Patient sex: M
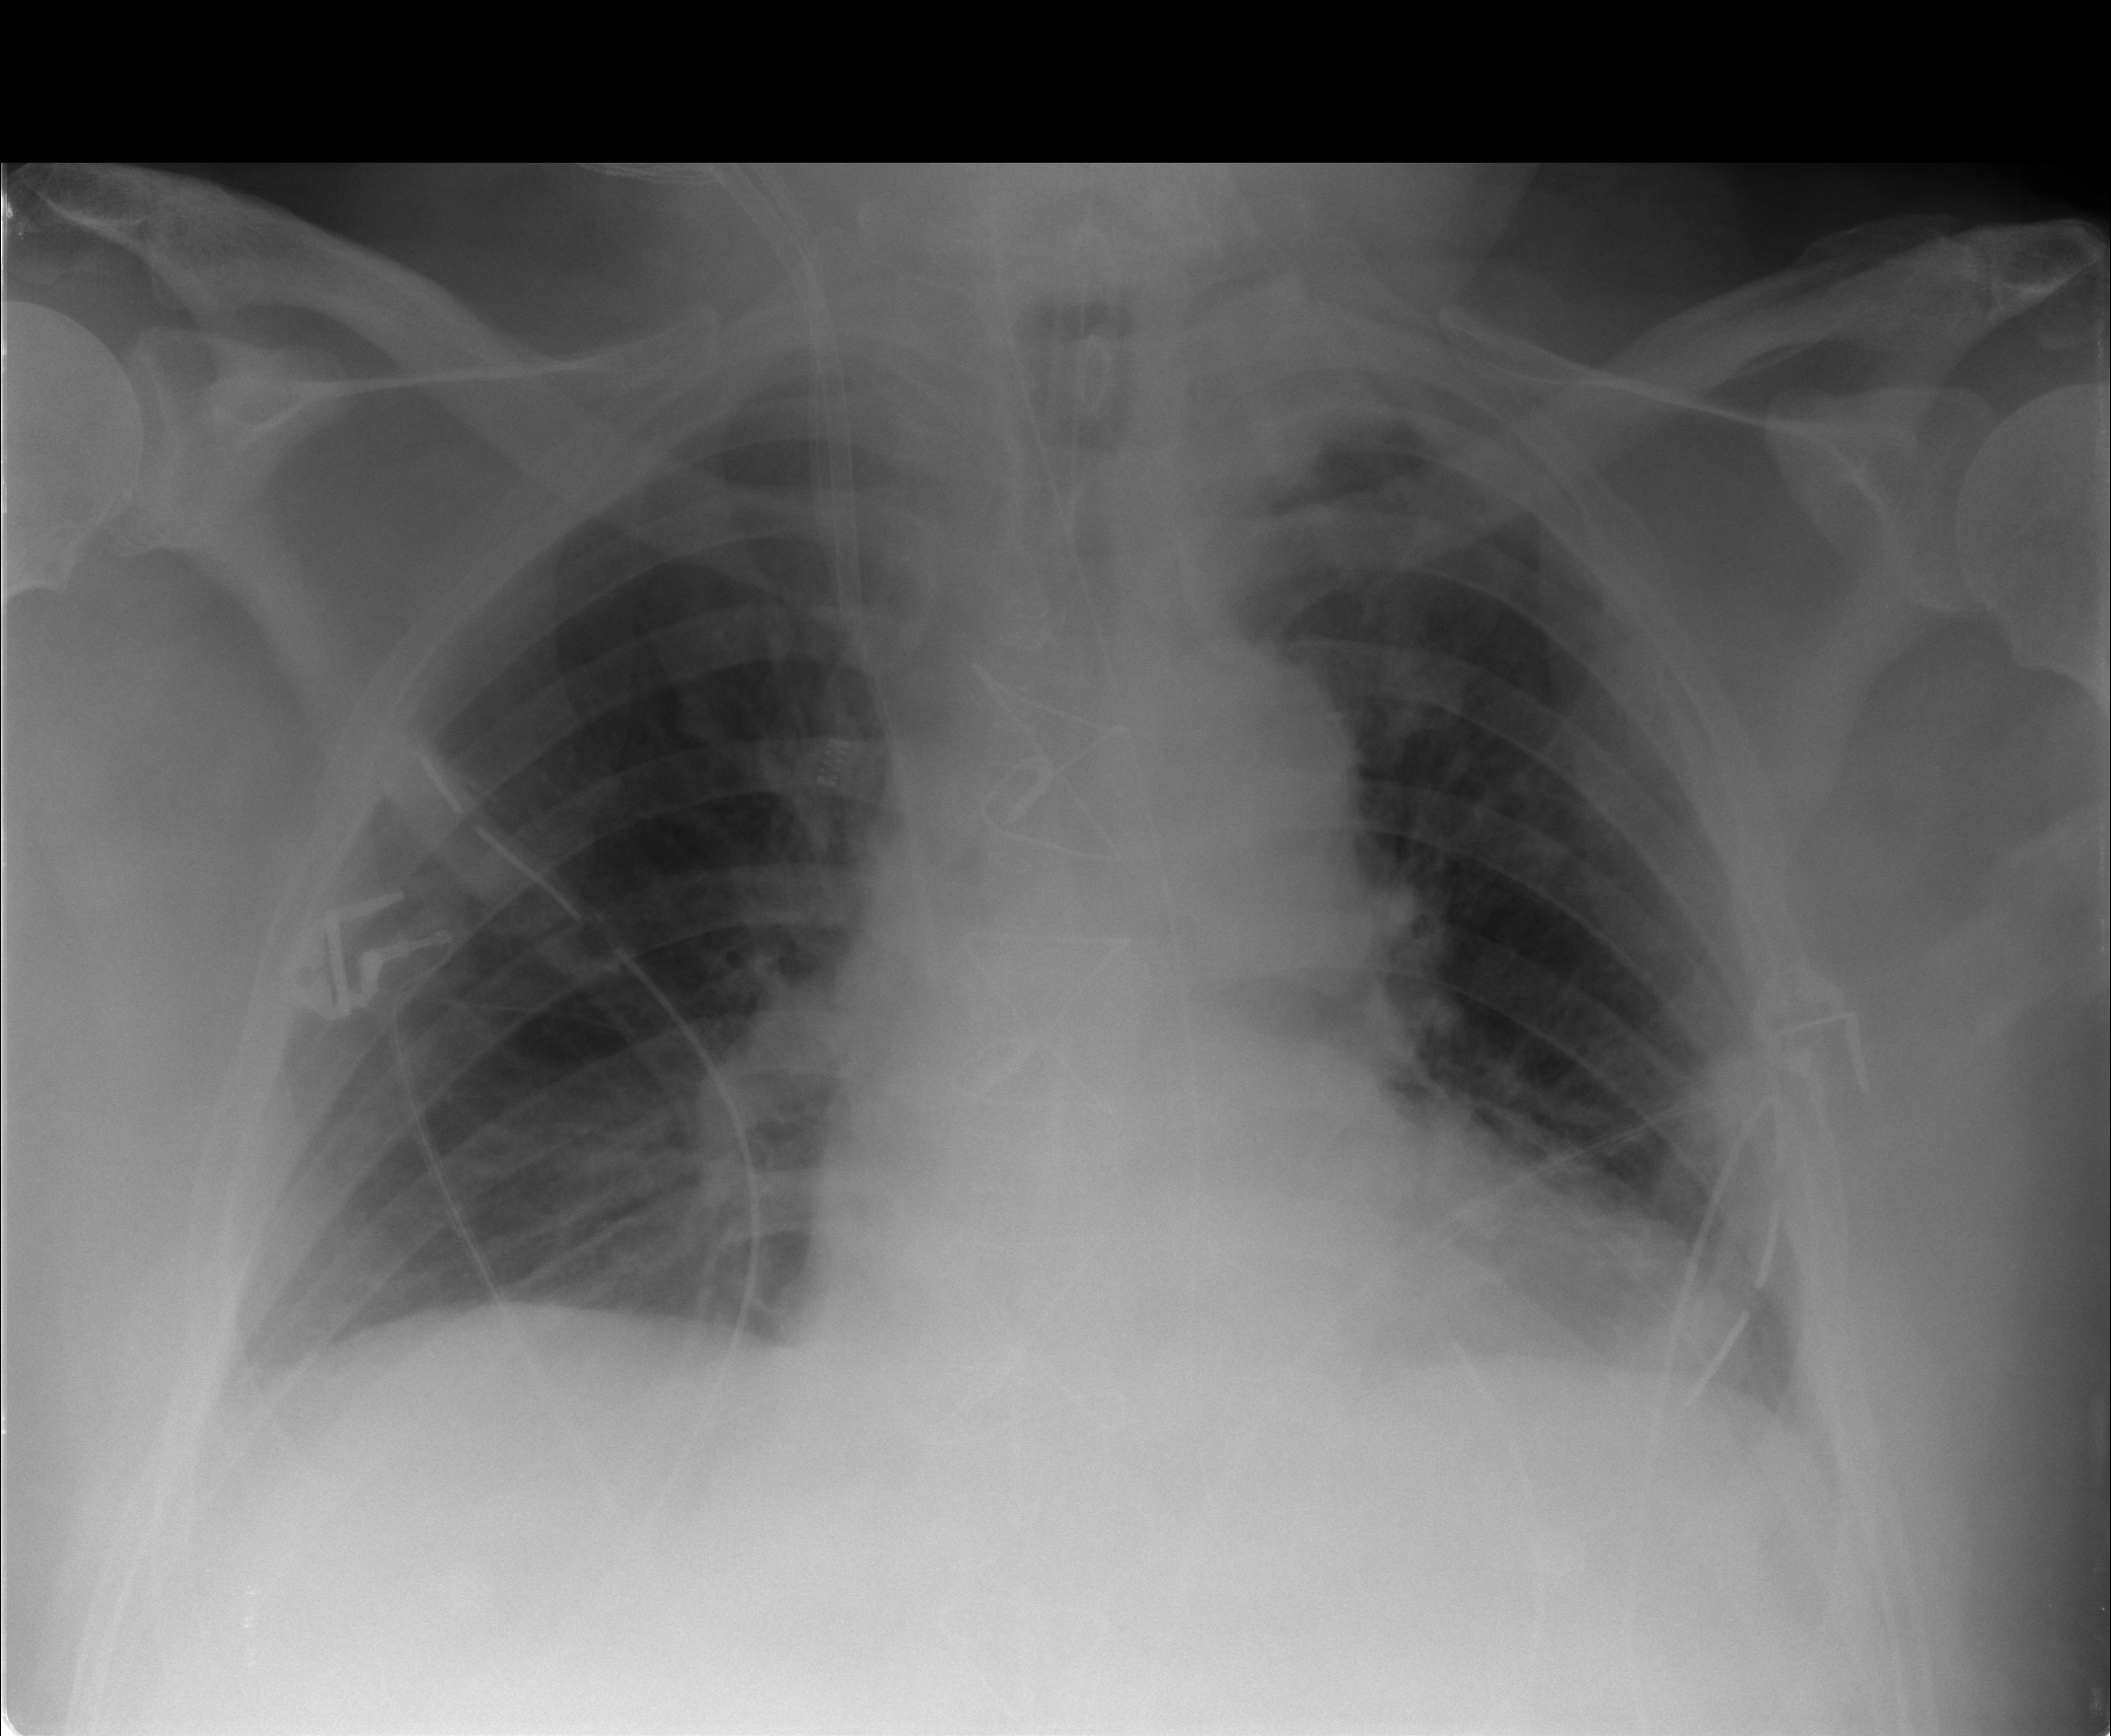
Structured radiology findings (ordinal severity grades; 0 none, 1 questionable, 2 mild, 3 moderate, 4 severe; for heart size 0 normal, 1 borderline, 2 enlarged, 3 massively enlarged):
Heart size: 2
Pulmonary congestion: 2
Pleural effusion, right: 1
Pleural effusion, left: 0
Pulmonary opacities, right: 0
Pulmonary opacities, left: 0
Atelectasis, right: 2
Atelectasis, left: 2